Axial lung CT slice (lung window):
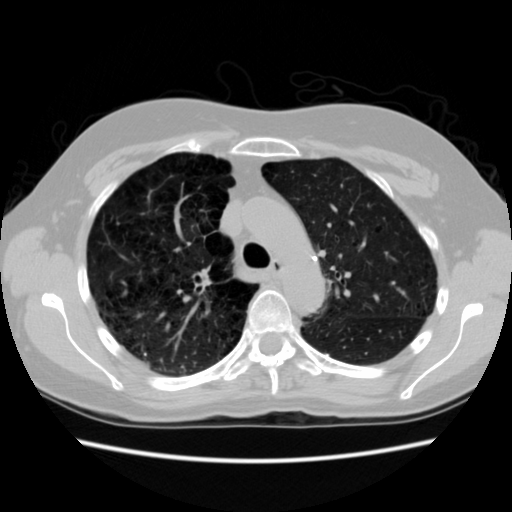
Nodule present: no